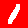
Digit: 1